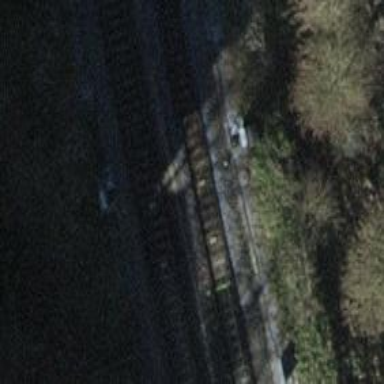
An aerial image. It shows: Railway signal.